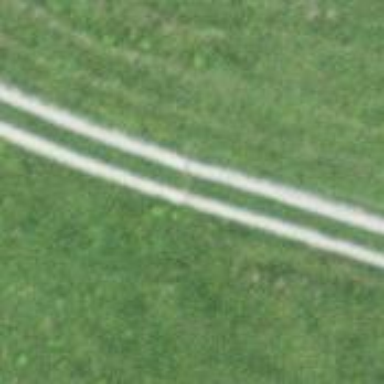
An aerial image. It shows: Track with grade3 tracktype.